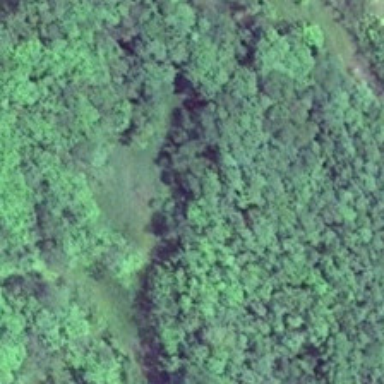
A large number of tall trees have been planted on the land .